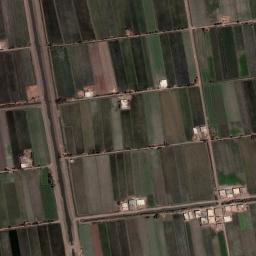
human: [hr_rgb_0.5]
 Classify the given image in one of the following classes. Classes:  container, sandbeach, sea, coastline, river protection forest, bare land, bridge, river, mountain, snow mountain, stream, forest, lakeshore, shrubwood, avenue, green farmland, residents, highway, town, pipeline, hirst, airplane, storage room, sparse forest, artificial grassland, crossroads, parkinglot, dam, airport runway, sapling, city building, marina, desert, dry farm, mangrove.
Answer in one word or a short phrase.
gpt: green farmland